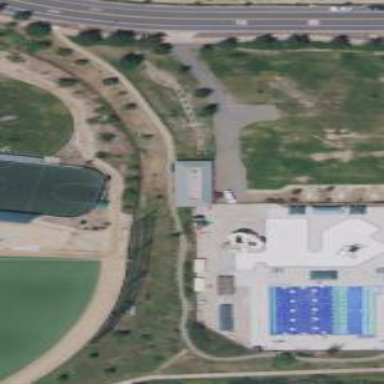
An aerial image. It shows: Sports centre dedicated to swimming activities.